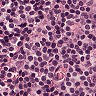
Metastatic tissue present: no